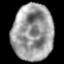
Tissue: lung
Cell type: Epithelial cells
Senescence score: 0.2355
Nuclear area (px): 2271
Mean DAPI intensity: 153.539